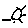
Label: sun